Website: lowes
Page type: billing-address
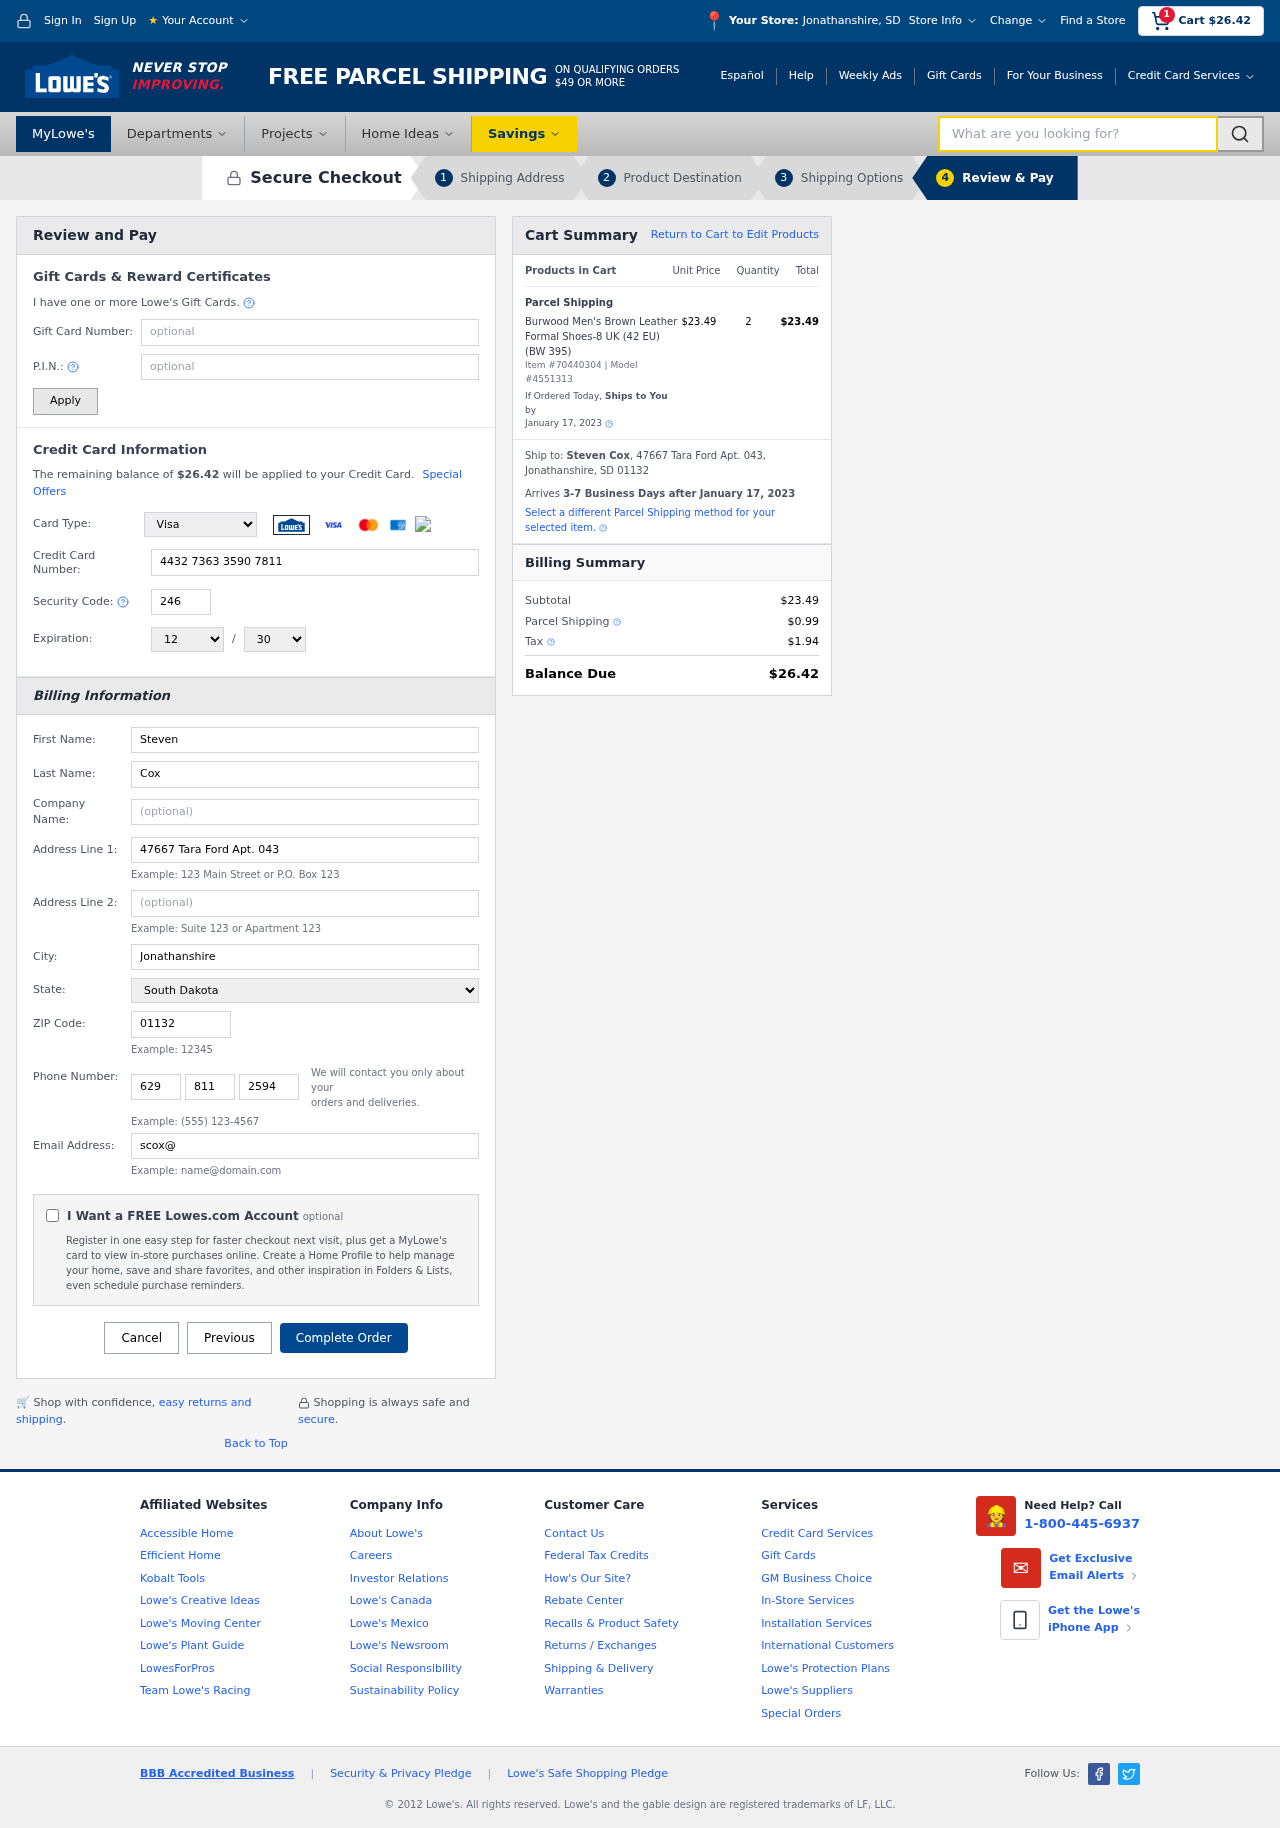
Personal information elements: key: PII_CARD_CVV
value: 246
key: PII_CARD_EXPIRY_MONTH
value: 12
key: PII_CARD_EXPIRY_YEAR
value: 30
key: PII_CARD_NUMBER
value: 4432 7363 3590 7811
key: PII_CARD_TYPE
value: Visa
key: PII_CITY
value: Jonathanshire
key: PII_CITY_STATE
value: Jonathanshire, SD
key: PII_EMAIL
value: scox@hotmail.com
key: PII_FIRSTNAME
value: Steven
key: PII_FULLNAME
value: Steven Cox
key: PII_LASTNAME
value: Cox
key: PII_PHONE_AREA
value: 629
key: PII_PHONE_PREFIX
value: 811
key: PII_PHONE_SUFFIX
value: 2594
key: PII_POSTCODE
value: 01132
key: PII_STATE
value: South Dakota
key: PII_STREET
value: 47667 Tara Ford Apt. 043
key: PII_CITY_STATE_ZIP
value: Jonathanshire, SD 01132
Product elements: key: PRODUCT1_NAME
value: Burwood Men's Brown Leather Formal Shoes-8 UK (42 EU) (BW 395)
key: PRODUCT1_PRICE
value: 23.49
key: PRODUCT1_QUANTITY
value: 2
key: PRODUCT_ITEM_NUMBER
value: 70440304
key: PRODUCT_MODEL_NUMBER
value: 4551313
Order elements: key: ORDER_SUBTOTAL
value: $26.42
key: ORDER_TOTAL
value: $26.42
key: ORDER_SHIPPING_DATE
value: January 17, 2023
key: ORDER_SUBTOTAL
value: $23.49
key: ORDER_DELIVERY_DATE
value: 3-7 Business Days after January 17, 2023
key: ORDER_SHIPPING_DATE2
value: January 17, 2023
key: ORDER_SUBTOTAL2
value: $23.49
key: ORDER_SHIPPING_COST
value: $0.99
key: ORDER_TAX
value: $1.94
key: ORDER_TOTAL2
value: $26.42
Search elements: key: HEADER_SEARCH
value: What are you looking for?